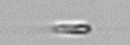
Label: flagellate_morphotype3